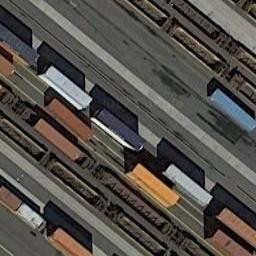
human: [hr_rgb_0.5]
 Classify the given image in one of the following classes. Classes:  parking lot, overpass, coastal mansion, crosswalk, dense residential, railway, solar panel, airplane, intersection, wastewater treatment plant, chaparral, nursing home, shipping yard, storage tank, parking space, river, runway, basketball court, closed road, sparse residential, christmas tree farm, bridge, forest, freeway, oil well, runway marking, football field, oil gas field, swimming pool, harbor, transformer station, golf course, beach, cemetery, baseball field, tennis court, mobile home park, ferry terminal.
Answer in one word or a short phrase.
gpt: shipping yard